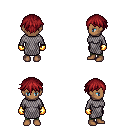
a pixel art fantasy rpg character, female body template, human, dark skin, chain mail, teal pants, brunette short bangs hairstyle, gold gloves, four views (front, back, left, right), 2x2 character sprite sheet, small pixel art, hard edges, no anti-aliasing